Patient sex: M
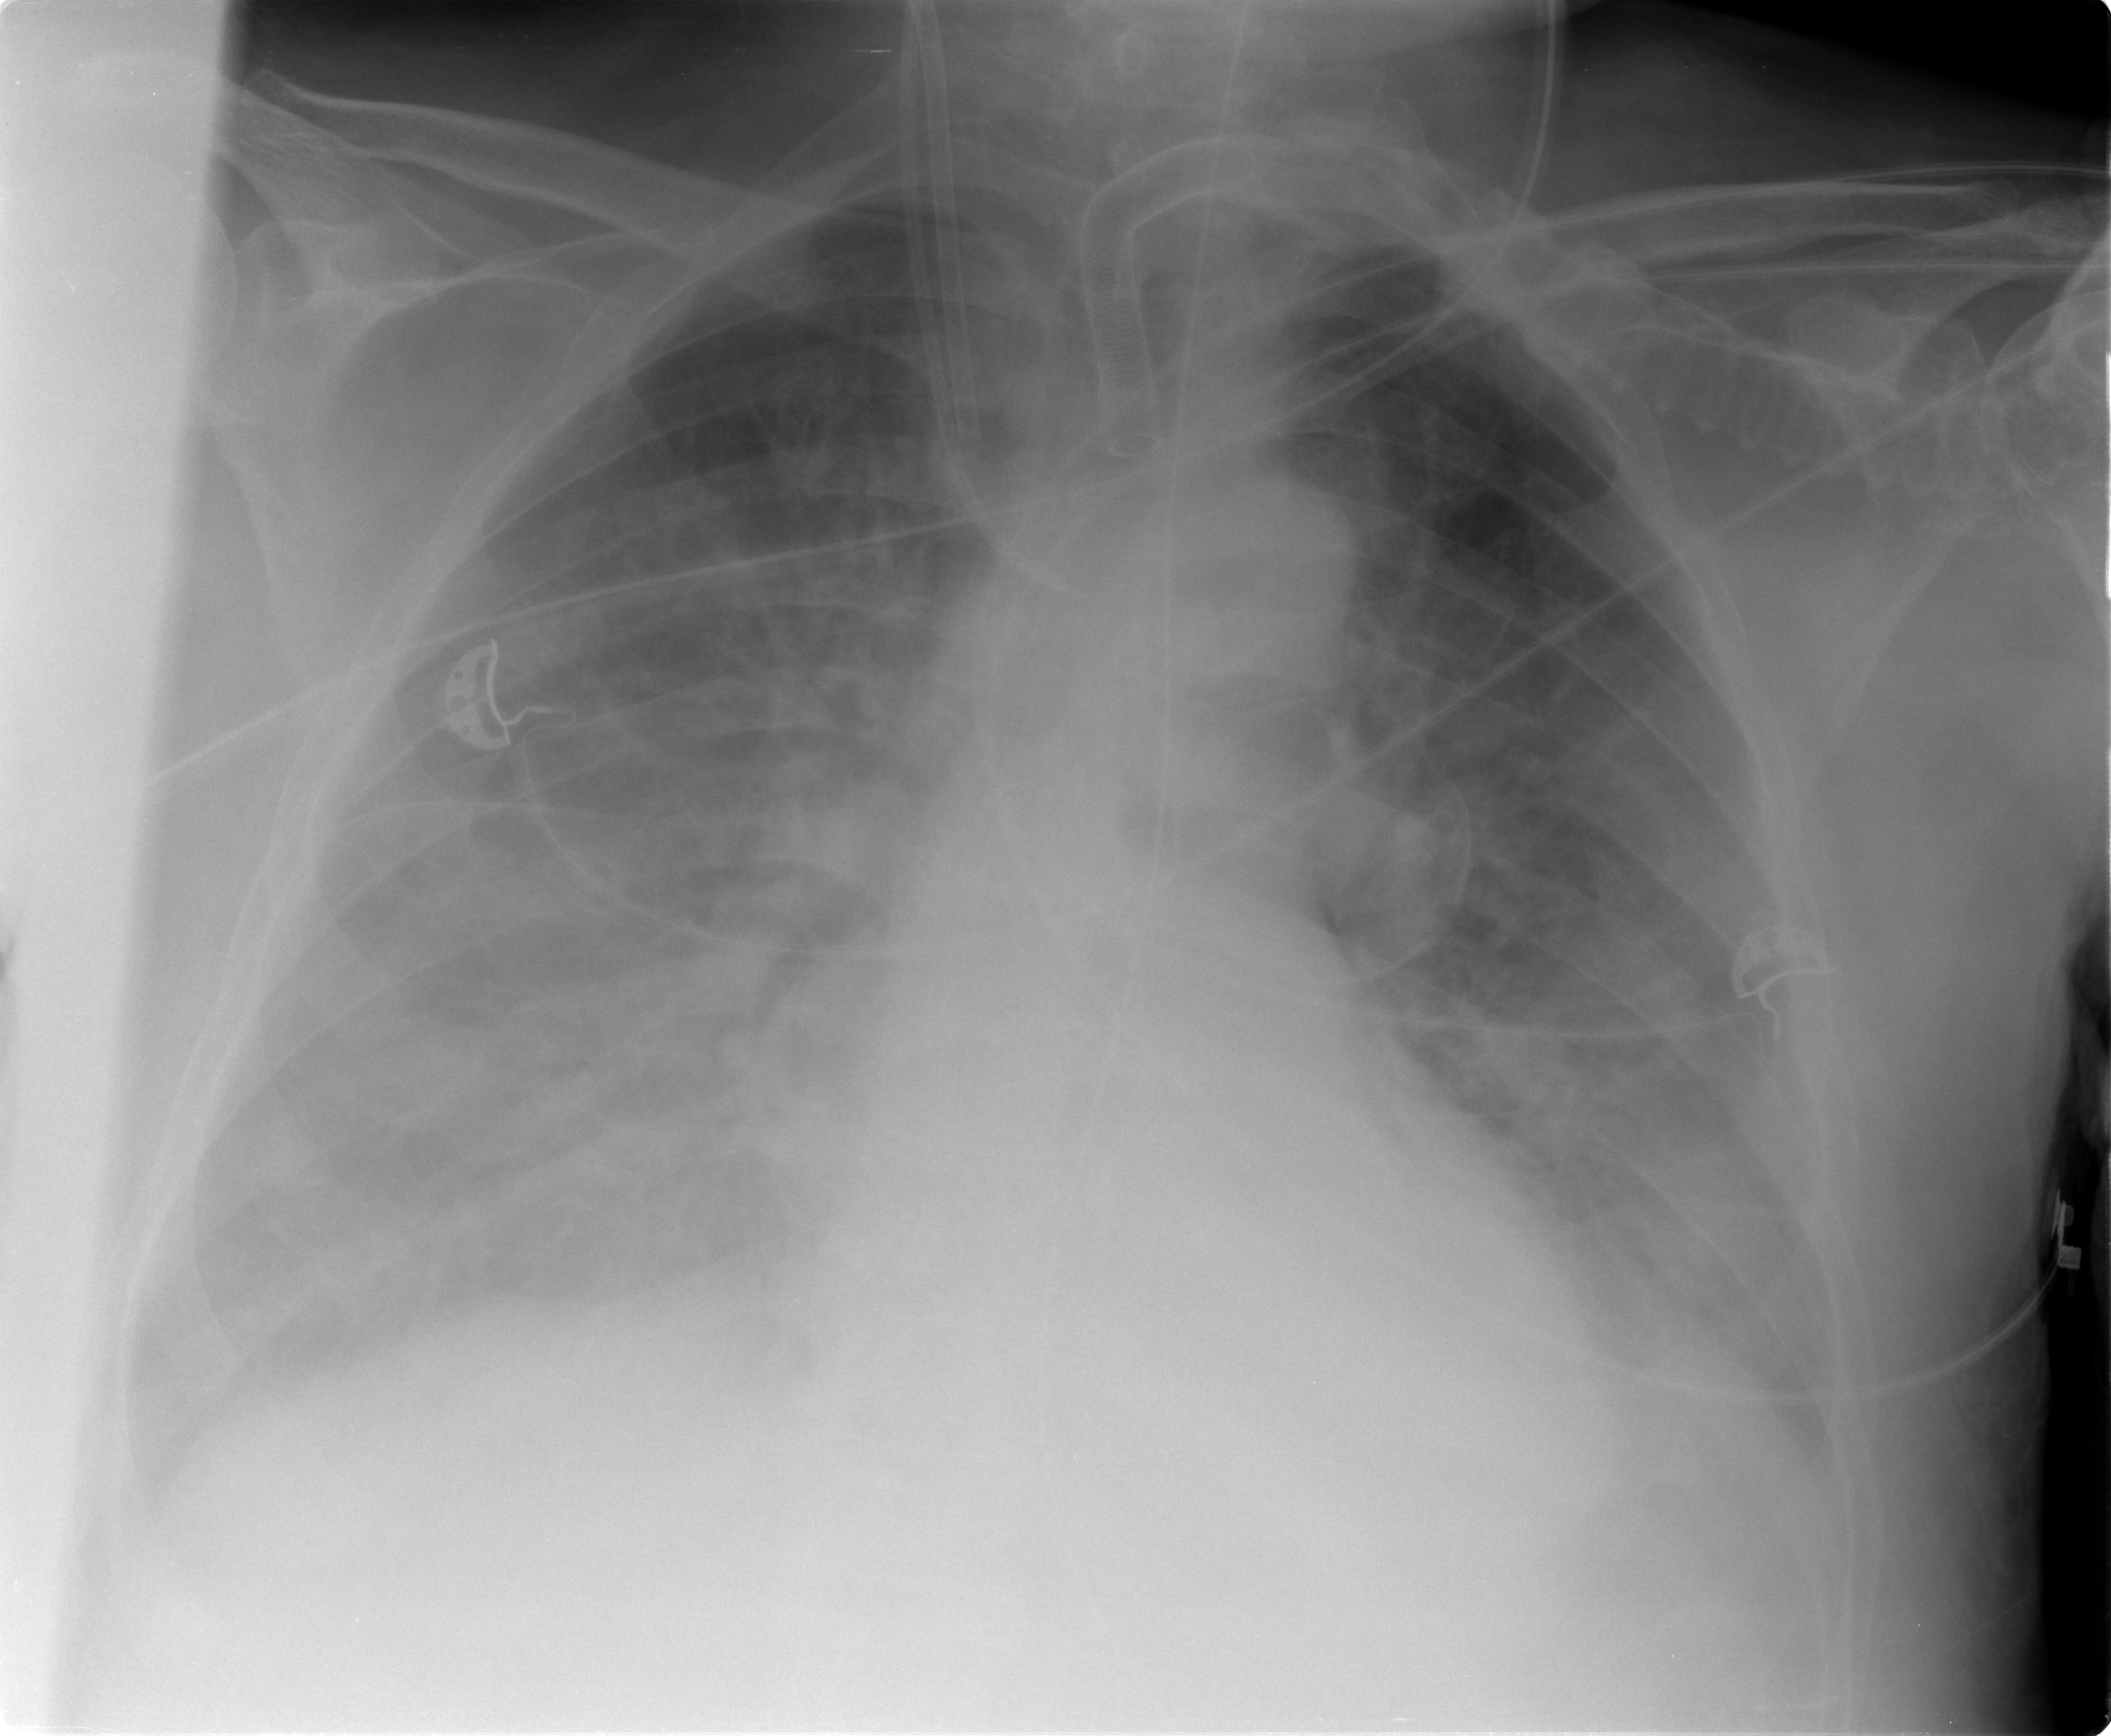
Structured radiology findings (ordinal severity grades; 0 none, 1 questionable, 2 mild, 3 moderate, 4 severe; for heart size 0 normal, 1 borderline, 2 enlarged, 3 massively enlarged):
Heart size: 0
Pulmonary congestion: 3
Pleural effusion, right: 3
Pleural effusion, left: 2
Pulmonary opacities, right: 1
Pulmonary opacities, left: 1
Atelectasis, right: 2
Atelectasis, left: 2